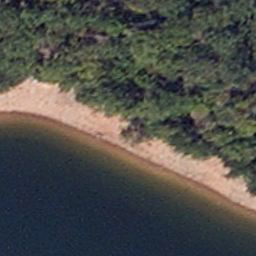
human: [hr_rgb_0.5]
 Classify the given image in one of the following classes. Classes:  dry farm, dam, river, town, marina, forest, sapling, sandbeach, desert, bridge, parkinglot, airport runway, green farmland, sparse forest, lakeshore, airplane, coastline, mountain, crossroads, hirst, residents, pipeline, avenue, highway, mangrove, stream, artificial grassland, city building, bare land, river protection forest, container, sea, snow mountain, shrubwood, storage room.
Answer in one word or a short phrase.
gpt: lakeshore